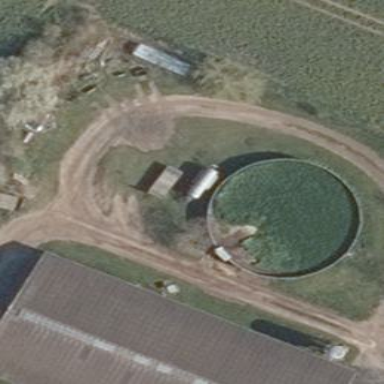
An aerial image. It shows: Storage tank that is man-made.